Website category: restaurant
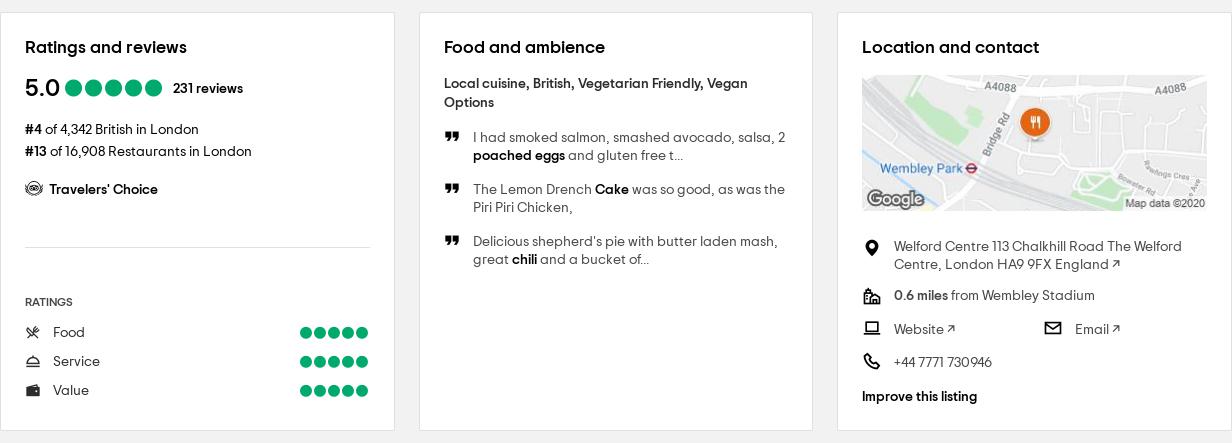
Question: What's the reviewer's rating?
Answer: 5.0

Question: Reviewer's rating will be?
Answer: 5.0

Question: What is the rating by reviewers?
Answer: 5.0

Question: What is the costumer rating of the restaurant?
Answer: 5.0

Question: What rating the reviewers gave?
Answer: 5.0

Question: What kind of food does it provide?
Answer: Local cuisine, British, Vegetarian Friendly, Vegan Options

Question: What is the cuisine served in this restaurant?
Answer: Local cuisine, British, Vegetarian Friendly, Vegan Options

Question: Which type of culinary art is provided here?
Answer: Local cuisine, British, Vegetarian Friendly, Vegan Options

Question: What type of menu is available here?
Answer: Local cuisine, British, Vegetarian Friendly, Vegan Options

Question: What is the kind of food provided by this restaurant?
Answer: Local cuisine, British, Vegetarian Friendly, Vegan Options

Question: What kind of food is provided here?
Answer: Local cuisine, British, Vegetarian Friendly, Vegan Options

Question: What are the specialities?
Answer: Local cuisine, British, Vegetarian Friendly, Vegan Options

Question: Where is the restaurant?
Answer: Welford Centre 113 Chalkhill Road The Welford Centre, London HA9 9FX England

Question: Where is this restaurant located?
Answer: Welford Centre 113 Chalkhill Road The Welford Centre, London HA9 9FX England

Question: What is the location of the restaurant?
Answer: Welford Centre 113 Chalkhill Road The Welford Centre, London HA9 9FX England

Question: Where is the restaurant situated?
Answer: Welford Centre 113 Chalkhill Road The Welford Centre, London HA9 9FX England

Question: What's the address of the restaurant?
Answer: Welford Centre 113 Chalkhill Road The Welford Centre, London HA9 9FX England

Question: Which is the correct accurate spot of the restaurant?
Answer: Welford Centre 113 Chalkhill Road The Welford Centre, London HA9 9FX England

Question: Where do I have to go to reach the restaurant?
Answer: Welford Centre 113 Chalkhill Road The Welford Centre, London HA9 9FX England

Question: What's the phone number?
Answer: +44 7771 730946

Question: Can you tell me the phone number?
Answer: +44 7771 730946

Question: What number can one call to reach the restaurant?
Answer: +44 7771 730946

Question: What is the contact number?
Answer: +44 7771 730946

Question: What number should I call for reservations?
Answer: +44 7771 730946

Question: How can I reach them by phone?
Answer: +44 7771 730946